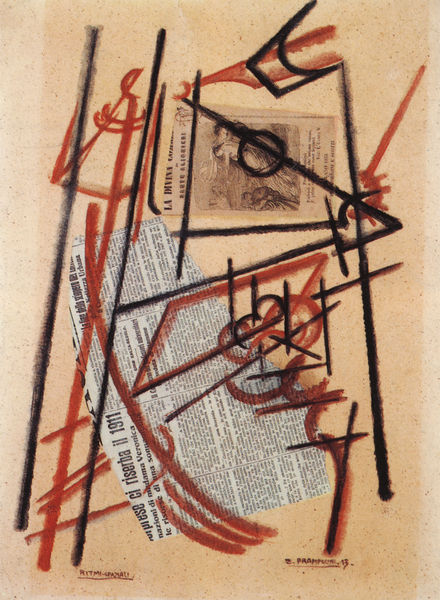
Titel: Ritmi spaziali
Künstler: Enrico Prampolini
Standort: Roma
Institution: (Privatsammlung)
Schlagwörter: feder, mann, wolken, dreieck, gelb, komposition, kubismus, ausschnitt, bewegung, braun, frau, geschwungen, grau, hintergrund, kreide, schwarz, skizze, weiss, zeichen, zeichnung, rot, beige, hochformat, muster, augen, gesicht, mensch, bild, signatur, öl, paar, blatt, kreis, rund, schrift, wellen, bilder, papier, umarmung, ecke, italien, moderne, abstrakt, farben, modern, farbe, formen, graphik, monochrom, linien, figuren, französisch, gerade, jahreszahl, striche, abstraktion, collage, foto, rechtecke, dada, futurismus, gestänge, fetzen, eckig, rechteck, linie, kohle, linear, form, druck, titel, seite, text, zeitung, strich, kreise, beschriftung, graphisch, stift, namen, ecken, kreissegment, quadrate, geometrisch, raute, picasso, fotographie, dreiecke, phantasie, rötel, geometrie, klee, schlagzeile, kandinsky, konstruktivismus, avantgarde, parallelen, winkel, parallele, bezeichnungen, mathematik, ausschnitte, kreid, wörter, italienisch, mischtechnik, zirkel, analytisch, synthetisch, artikel, notation, füller, schwünge, dadaismus, druckerschwärze, kreissegmente, gilb, phantastisch, paralellen, schnipsel, archiektur, zeitungsausschnitt, gegilbt, schlagzeilen, anfang 19. jahrhundert, druckfarben, eyxpressionismus, gezeichnete installation, objet trouve, rate, zeitungsausscnitt